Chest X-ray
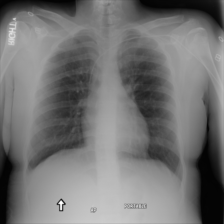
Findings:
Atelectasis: negative
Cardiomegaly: negative
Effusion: negative
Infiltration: negative
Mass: negative
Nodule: negative
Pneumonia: negative
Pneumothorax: negative
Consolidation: negative
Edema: negative
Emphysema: negative
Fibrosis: negative
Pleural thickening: negative
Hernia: negative